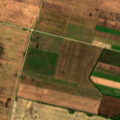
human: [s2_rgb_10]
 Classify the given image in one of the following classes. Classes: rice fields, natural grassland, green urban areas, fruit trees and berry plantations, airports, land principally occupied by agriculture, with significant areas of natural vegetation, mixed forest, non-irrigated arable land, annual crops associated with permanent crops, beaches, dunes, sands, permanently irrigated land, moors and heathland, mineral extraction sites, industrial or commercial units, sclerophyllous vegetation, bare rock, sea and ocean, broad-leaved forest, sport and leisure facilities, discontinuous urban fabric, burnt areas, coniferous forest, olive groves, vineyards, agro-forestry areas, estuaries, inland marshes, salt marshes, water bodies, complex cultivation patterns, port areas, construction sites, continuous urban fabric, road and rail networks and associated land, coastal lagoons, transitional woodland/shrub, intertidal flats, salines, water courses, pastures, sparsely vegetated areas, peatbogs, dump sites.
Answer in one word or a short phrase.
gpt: non-irrigated arable land, complex cultivation patterns